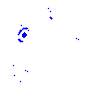
Particle: pion